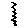
Label: zigzag